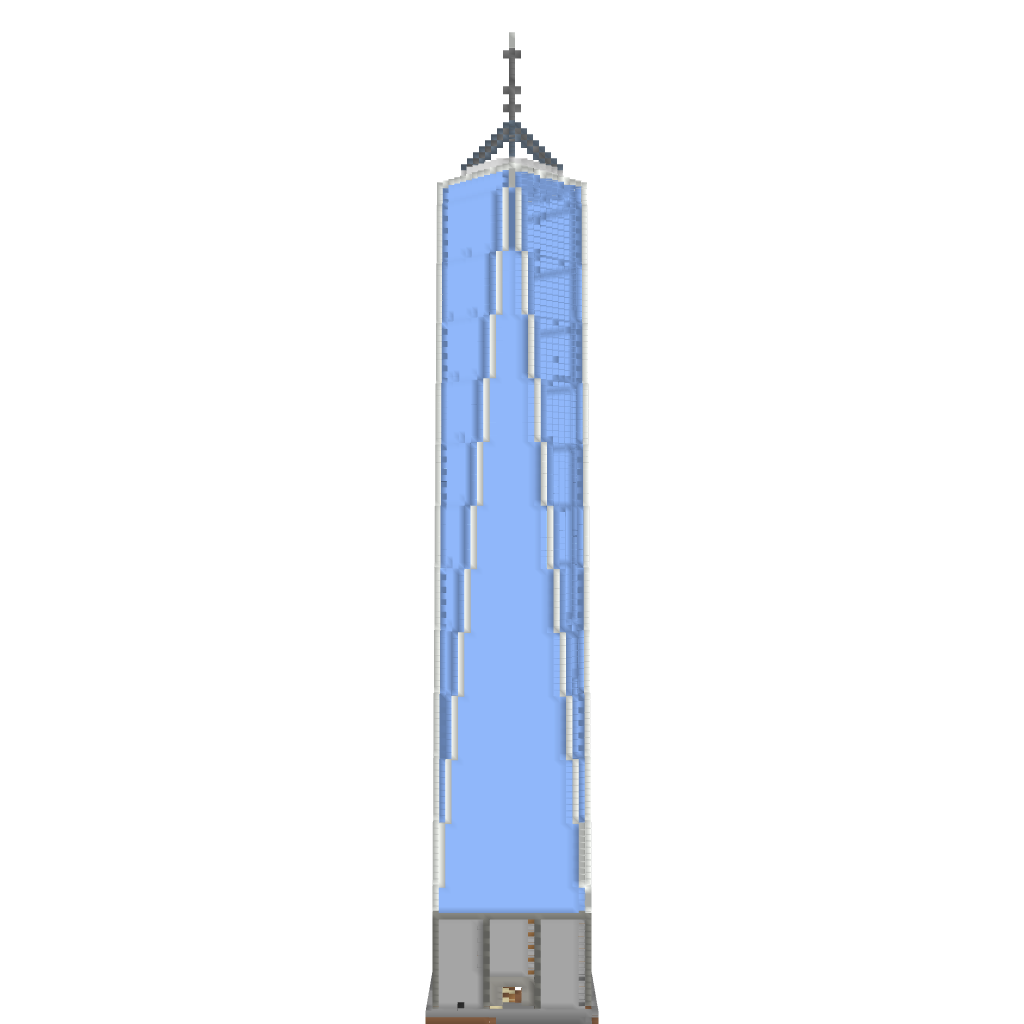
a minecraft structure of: One World Trade Center